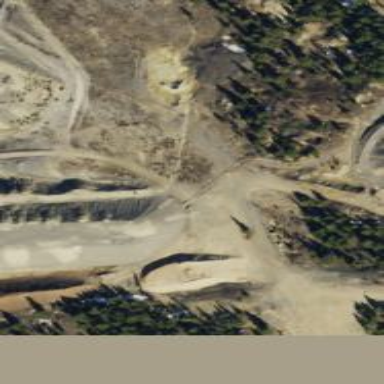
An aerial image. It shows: Quarry area.